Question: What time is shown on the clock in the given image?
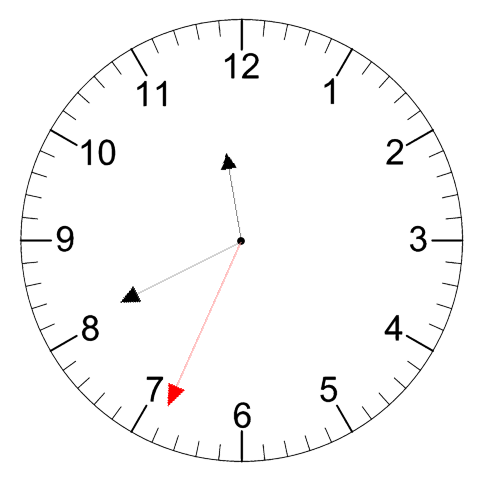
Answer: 11:40:34